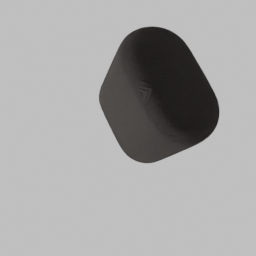
Label: lighting